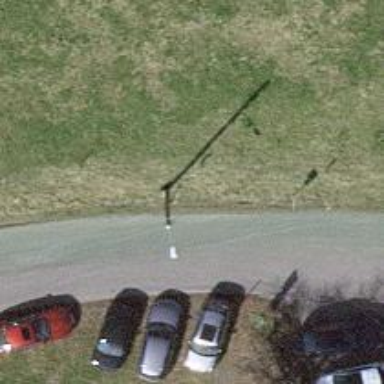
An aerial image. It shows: Power pole.